Question: I'm struggling to get some finer layout issues working on a WPF button, essentially I'm trying to centre the text inside the button? At the moment I dynamically set several buttons in code with something similar to
'''
button1.Content = (option1 != 0.0)
? option1.ToString() + "
" + "Centre"
: string.Empty;
button2.Content = (option2 != 0.0)
? option2.ToString() + "
" + "Quite"
: string.Empty;
button3.Content = (option3 != 0.0)
? option.ToString() + "
" + "Not"
: string.Empty;
'''
and in XAML both vertical and horizontal content alignment is centre?
'''
<Button Height="30" HorizontalAlignment="Left" Margin="254,0,0,0" Name="button1"
VerticalAlignment="Top" Width="50" Click="button_Click"
HorizontalContentAlignment="Center" VerticalContentAlignment="Center" FontSize="10"
FontStretch="SemiCondensed"/>
'''
but this doesn't give me the layout I desire, (see below)

1. How do get both the values on top to be centred and the text on the bottom to be centred?
2. If I wanted the bottom text to have font size 10 bold and the top to be font size 14 normal - how do I do that?
Many thanks
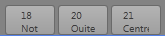
Answer: I think the easiest way is to use two Textblocks inside the Button and to setup databindings.
'''
<Window x:Class="WpfApplication1.MainWindow"
xmlns="http://schemas.microsoft.com/winfx/2006/xaml/presentation"
xmlns:x="http://schemas.microsoft.com/winfx/2006/xaml"
Title="MainWindow" Height="350" Width="525">
<StackPanel Orientation="Horizontal" TextBlock.TextAlignment="Center" >
<Button Height="50" Width="80">
<StackPanel>
<TextBlock Text="{Binding Text1}" FontSize="14" />
<TextBlock Text="{Binding Text2}" FontSize="10" FontWeight="Bold"/>
</StackPanel>
</Button>
</StackPanel>
'''
'''
public partial class MainWindow : Window
{
public string Text1 { get; set; }
public string Text2 { get; set; }
public MainWindow()
{
InitializeComponent();
Text1 = "10";
Text2 = "TEST Test";
DataContext = this;
}
}
'''
please also read MVVM / INotifyPropertychanged tutorials if you don't already know this patterns (because my example does not implement this interface, the content of the buttonts will not refresh if you change a TextX property)